Question: I have some code to scale and translate a map in D3 but the performance is quite terrible. When zooming and panning, it's taking nearly 3 seconds for a refresh. I thought the map would look nicer including line boundaries for all the counties, but at 6MB+ I suspect this may be where the bottleneck is coming from. Is there another way I should be handling the transforms or maybe a way to optimize the map data? Is D3 really not suited to this level of detail? Very new to D3.

I'm using shape files from here, converted from DBF to Geojson using QGIS:
<URL>
'''
<!doctype html>
<html>
<head>
<title>d3 map</title>
<script src="http://d3js.org/d3.v3.min.js">
</script>
</head>
<body>
<script>
var width = 800;
var height = 600;
var projection = d3.geo.mercator();
var path = d3.geo.path().projection (projection);
var canvas = d3.select ("body")
.append ("svg")
.attr ("width", width)
.attr ("height", height)
var zoomVar = d3.behavior.zoom()
.translate(projection.translate())
.scale(projection.scale())
.scaleExtent([height, 60 * height])
.on("zoom", onPostZoom);
var hotbox = canvas.append("g").call(zoomVar);
hotbox.append("rect")
.attr("class", "background")
.attr("width", width)
.attr("fill", "white")
.attr("height", height);
d3.json ("cali.geojson", function (data)
{
hotbox.append("g")
.attr("id", "geometry")
.selectAll("path")
.data(data.features)
.enter()
.append("path")
.attr("d", path)
.attr("fill", "steelblue")
.on("click", onClick);
})
function onClick (d)
{
var centroid = path.centroid(d), translate = projection.translate();
projection.translate(
[translate[0] - centroid[0] + width / 2,
translate[1] - centroid[1] + height / 2 ]);
zoomVar.translate(projection.translate());
hotbox.selectAll("path").transition()
.duration(700)
.attr("d", path);
}
function onPostZoom()
{
projection.translate(d3.event.translate).scale(d3.event.scale);
hotbox.selectAll("path").attr("d", path);
}
</script>
</body>
</html>
'''
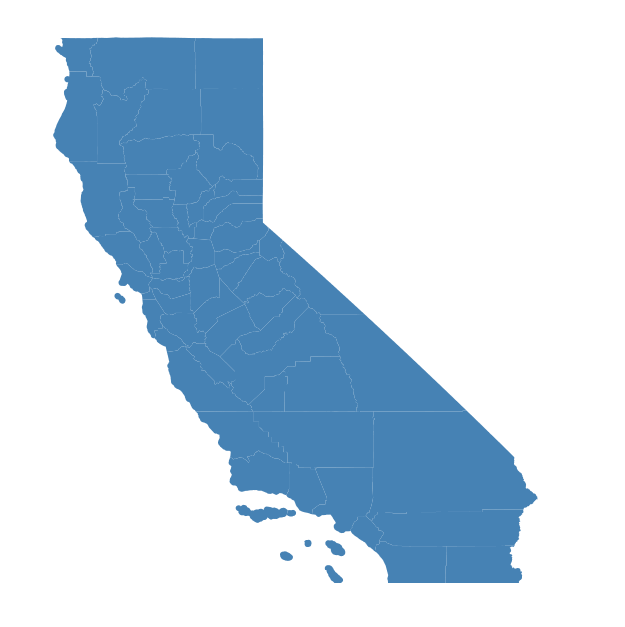
Answer: The problem you're experiencing isn't really because of D3, but because of the browser. The main bottleneck is rendering all the visual elements, not computing their positions etc.
The only way to avoid this is to have less data. One way to start would be to simplify the boundaries in QGIS, using e.g. the <URL> plugin.